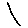
Label: line